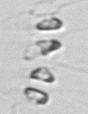
Label: Chaetoceros_socialis